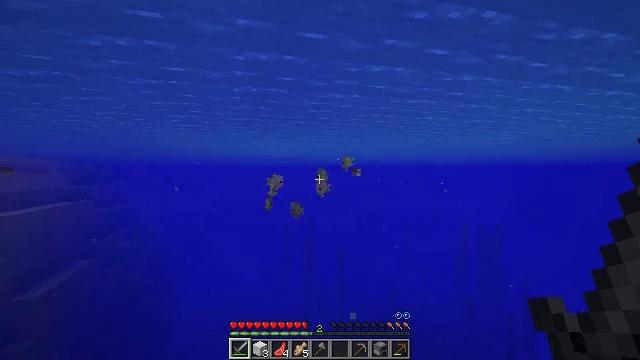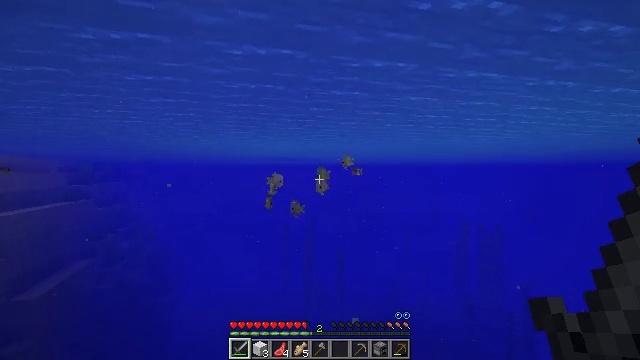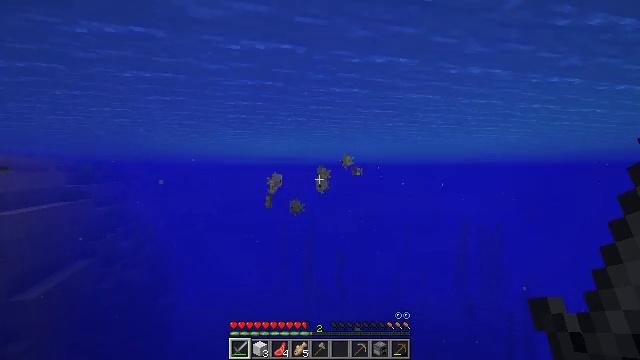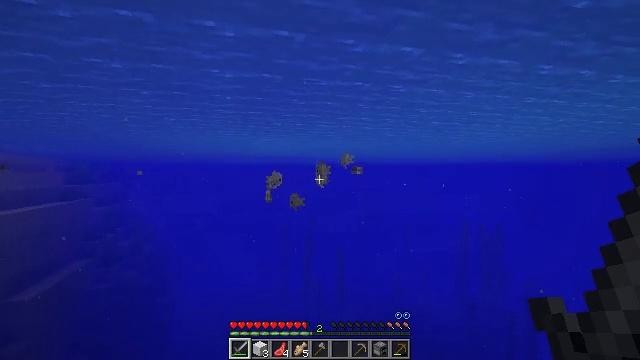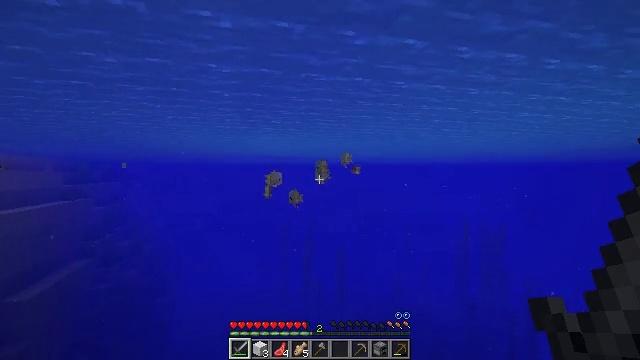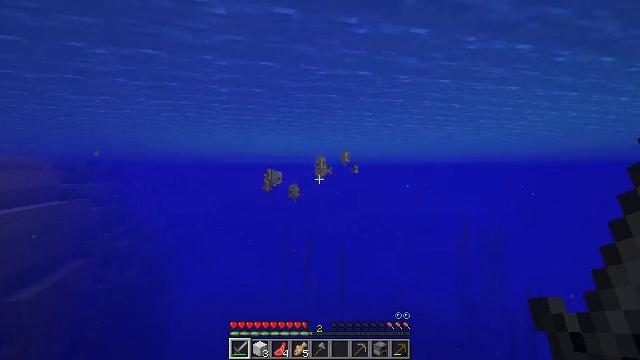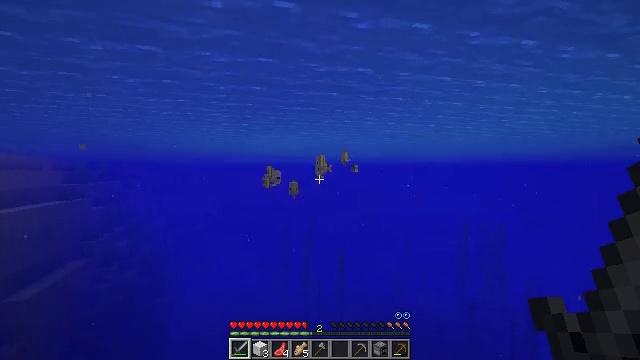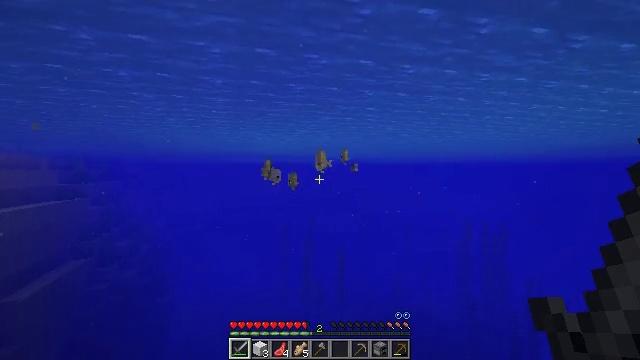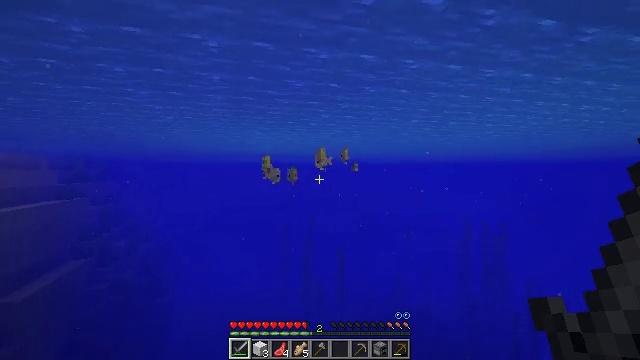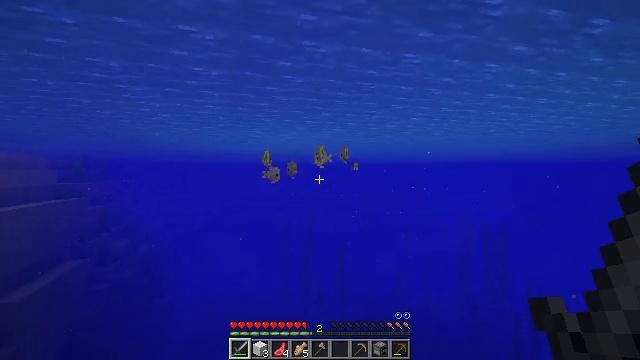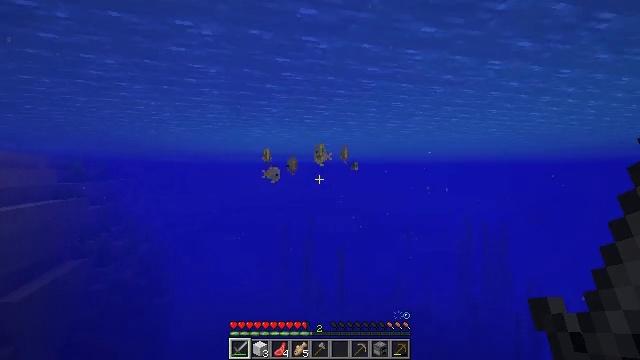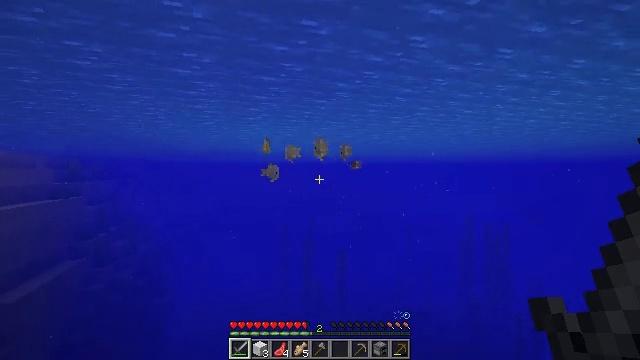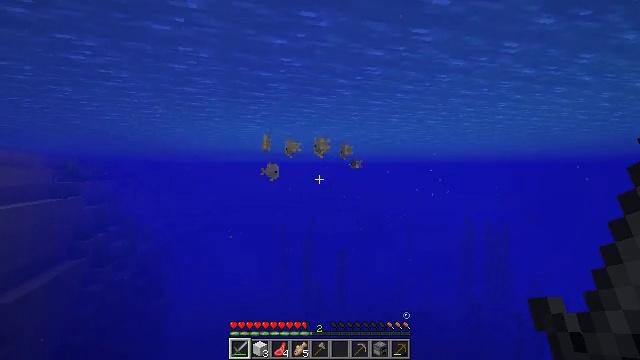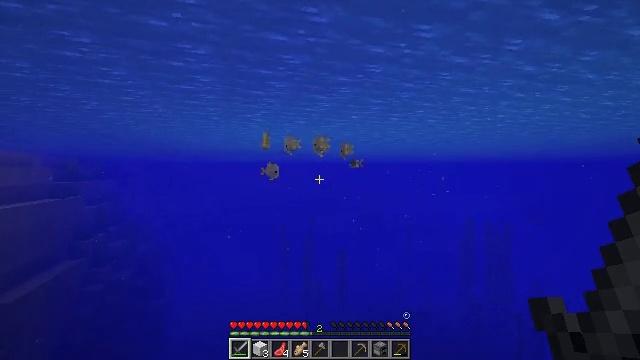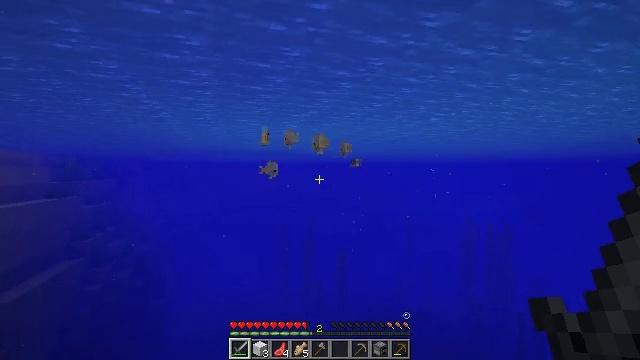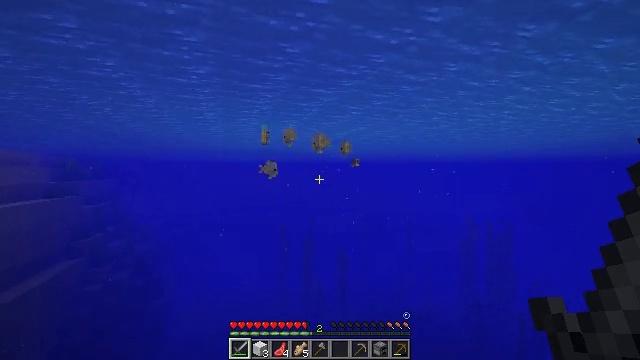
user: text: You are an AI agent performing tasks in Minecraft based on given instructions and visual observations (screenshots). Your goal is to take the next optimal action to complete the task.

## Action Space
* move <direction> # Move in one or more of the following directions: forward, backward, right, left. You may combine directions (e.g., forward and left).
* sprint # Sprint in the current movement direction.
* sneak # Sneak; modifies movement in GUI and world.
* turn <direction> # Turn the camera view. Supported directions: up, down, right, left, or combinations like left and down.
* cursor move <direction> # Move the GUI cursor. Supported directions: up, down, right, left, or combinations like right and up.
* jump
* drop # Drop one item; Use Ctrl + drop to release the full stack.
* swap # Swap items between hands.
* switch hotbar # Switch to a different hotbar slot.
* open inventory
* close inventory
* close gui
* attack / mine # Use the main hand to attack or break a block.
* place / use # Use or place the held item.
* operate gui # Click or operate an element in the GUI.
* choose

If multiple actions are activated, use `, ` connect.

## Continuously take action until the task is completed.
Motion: motion action
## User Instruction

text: Hunt a cod.
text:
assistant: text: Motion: move forward
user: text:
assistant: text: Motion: move forward
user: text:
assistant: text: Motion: move forward
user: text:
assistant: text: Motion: move forward
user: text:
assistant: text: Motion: move forward
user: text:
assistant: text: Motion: move forward
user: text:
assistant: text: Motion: move forward
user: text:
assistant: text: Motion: move forward
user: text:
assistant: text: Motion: move forward
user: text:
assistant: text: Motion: move forward
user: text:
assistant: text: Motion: move forward
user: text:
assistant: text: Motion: move forward
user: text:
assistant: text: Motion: move forward
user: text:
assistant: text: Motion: move forward
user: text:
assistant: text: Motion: move forward
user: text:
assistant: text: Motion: move forward
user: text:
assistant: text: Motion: move forward
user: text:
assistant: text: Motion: move forward, turn left
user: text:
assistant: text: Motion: move forward, turn left
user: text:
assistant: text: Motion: move forward, turn left and up
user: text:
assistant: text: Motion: move forward, turn left and up
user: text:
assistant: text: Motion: move forward, turn left
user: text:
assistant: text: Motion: move forward, turn left
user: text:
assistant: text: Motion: move forward, turn left, jump
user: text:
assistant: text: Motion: move forward, turn left, jump
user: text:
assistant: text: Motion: move forward, jump
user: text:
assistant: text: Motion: move forward, jump
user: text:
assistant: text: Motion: move forward, jump
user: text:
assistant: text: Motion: move forward, jump
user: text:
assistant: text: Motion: move forward, jump